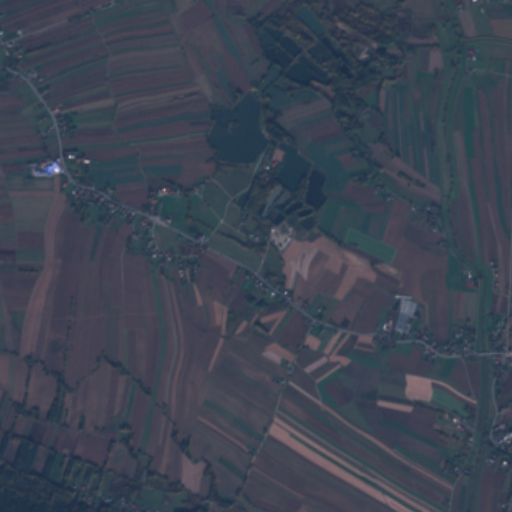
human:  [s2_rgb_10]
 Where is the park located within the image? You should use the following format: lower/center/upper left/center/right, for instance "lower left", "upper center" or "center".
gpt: The park is located in the center of the image.
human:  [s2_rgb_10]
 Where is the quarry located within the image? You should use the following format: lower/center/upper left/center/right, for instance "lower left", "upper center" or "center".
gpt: The quarry is located in the lower left of the image.
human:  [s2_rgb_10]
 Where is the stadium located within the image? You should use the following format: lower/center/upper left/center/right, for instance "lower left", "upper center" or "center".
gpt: The stadium is located in the center left of the image.
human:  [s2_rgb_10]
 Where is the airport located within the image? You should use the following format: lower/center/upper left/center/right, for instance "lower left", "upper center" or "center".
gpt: There is no airport in the image.